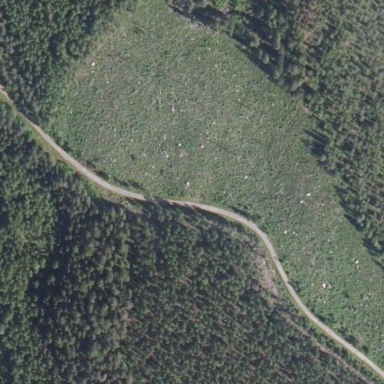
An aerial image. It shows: Clearcut area with scrub vegetation.